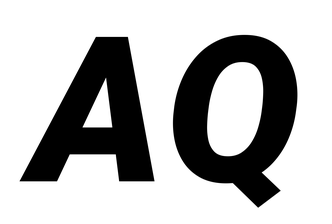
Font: Roboto-Italic_Black_Italic